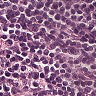
Metastatic tissue present: no